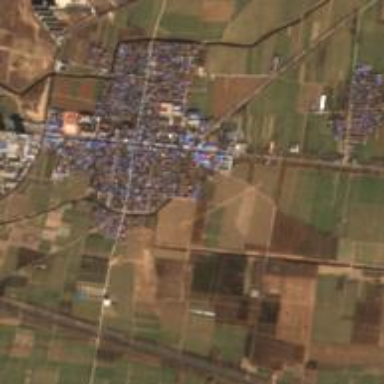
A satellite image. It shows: Township classified as town.